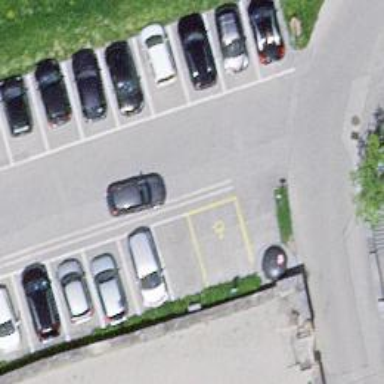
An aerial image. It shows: Asphalt parking aisle road for service vehicles.